Chest X-ray:
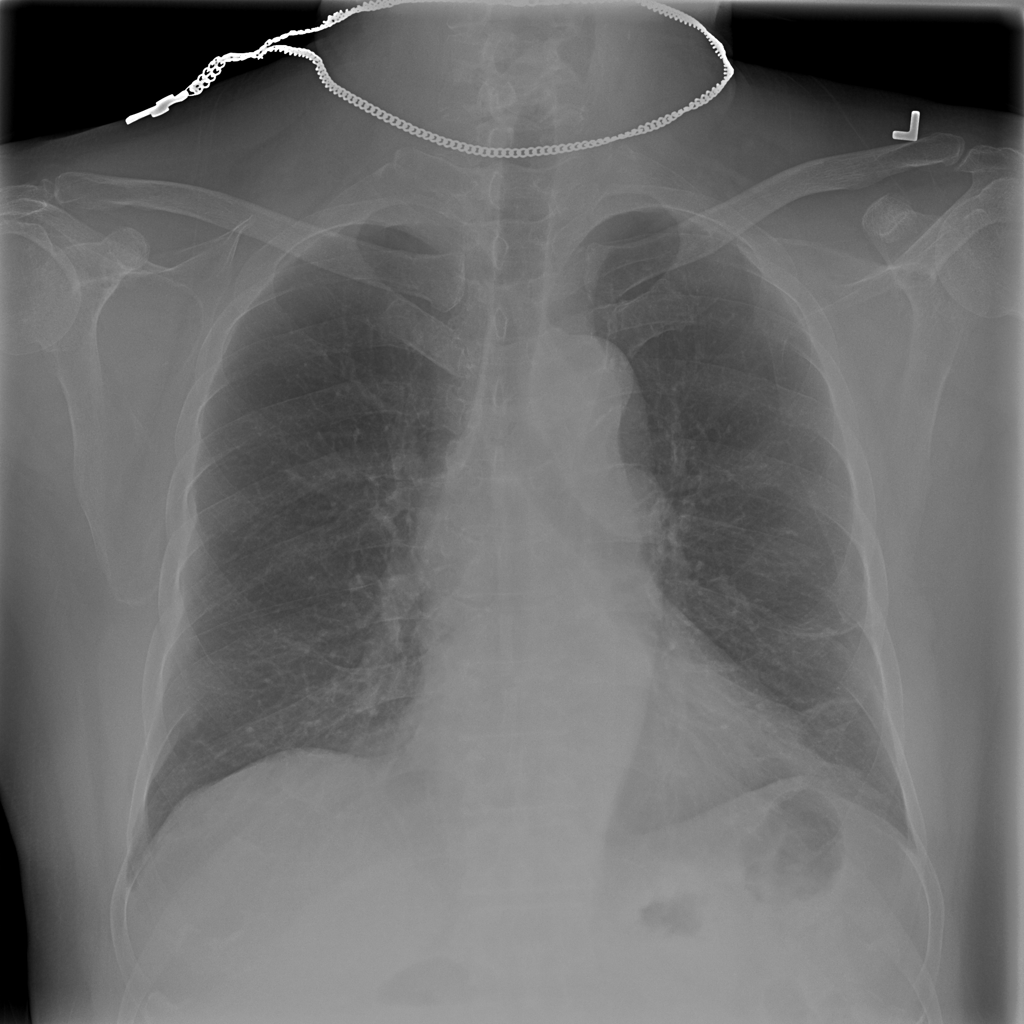
Findings: Fibrosis
No abnormal finding: no